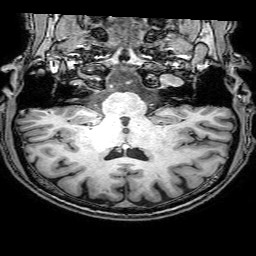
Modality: T1w
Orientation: sagittal
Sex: male
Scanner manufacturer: philips
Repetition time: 0.008163 s
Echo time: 0.00374 s